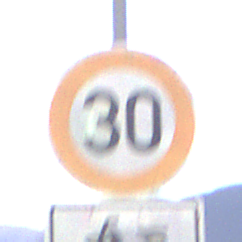
Verkehrszeichen: Geschwindigkeit30
Zusatzzeichen unten: HinweisDurchSinnbild19
Umgebung: Outdoor, Nature
Tageszeit: MorningAfternoon
Wetter: Clear
Licht: Natural
Jahreszeit: NotSpecified
Kontrast: HighContrast